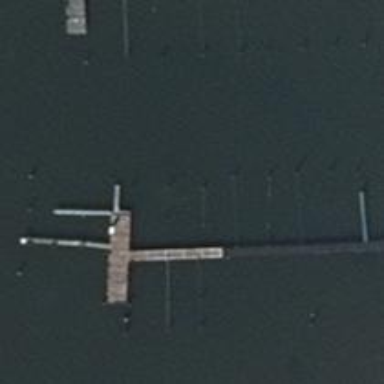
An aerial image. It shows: Man-made pier.